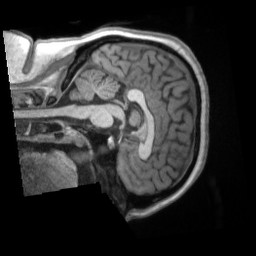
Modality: T1w
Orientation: sagittal
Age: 25
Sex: female
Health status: ill
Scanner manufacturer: siemens
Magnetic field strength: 3 T
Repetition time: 2.2 s
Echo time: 0.00157 s